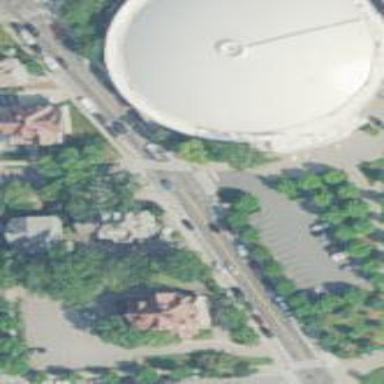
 catering to ice hockey and ice skating activities."